Field crop: maize
Growth stage: 2
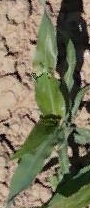
Species: maize